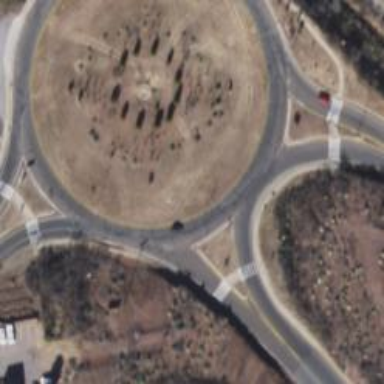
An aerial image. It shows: Asphalt road designated as trunk highway that features roundabout.